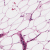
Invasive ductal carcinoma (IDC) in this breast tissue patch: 0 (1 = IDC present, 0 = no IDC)